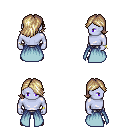
a pixel art fantasy rpg character, male body template, dark elf, purple skin, overskirt, metal pants, white blonde swoop hairstyle, bracelets, maroon shoes, four views (front, back, left, right), 2x2 character sprite sheet, small pixel art, hard edges, no anti-aliasing